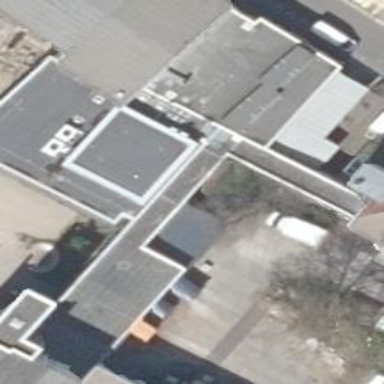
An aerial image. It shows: Hospital building.